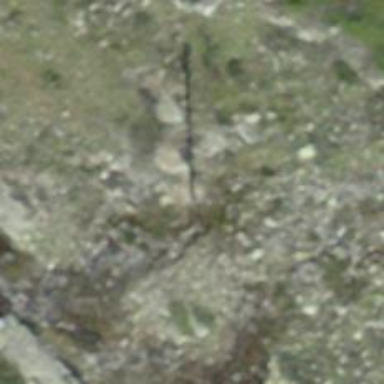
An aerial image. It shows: Power pole.